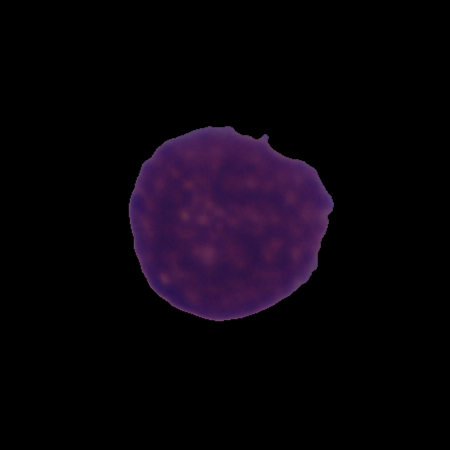
Label: cancer